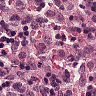
Metastatic tissue present: no